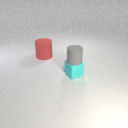
small cyan rubber cube to the right of large red rubber cylinder